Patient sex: M
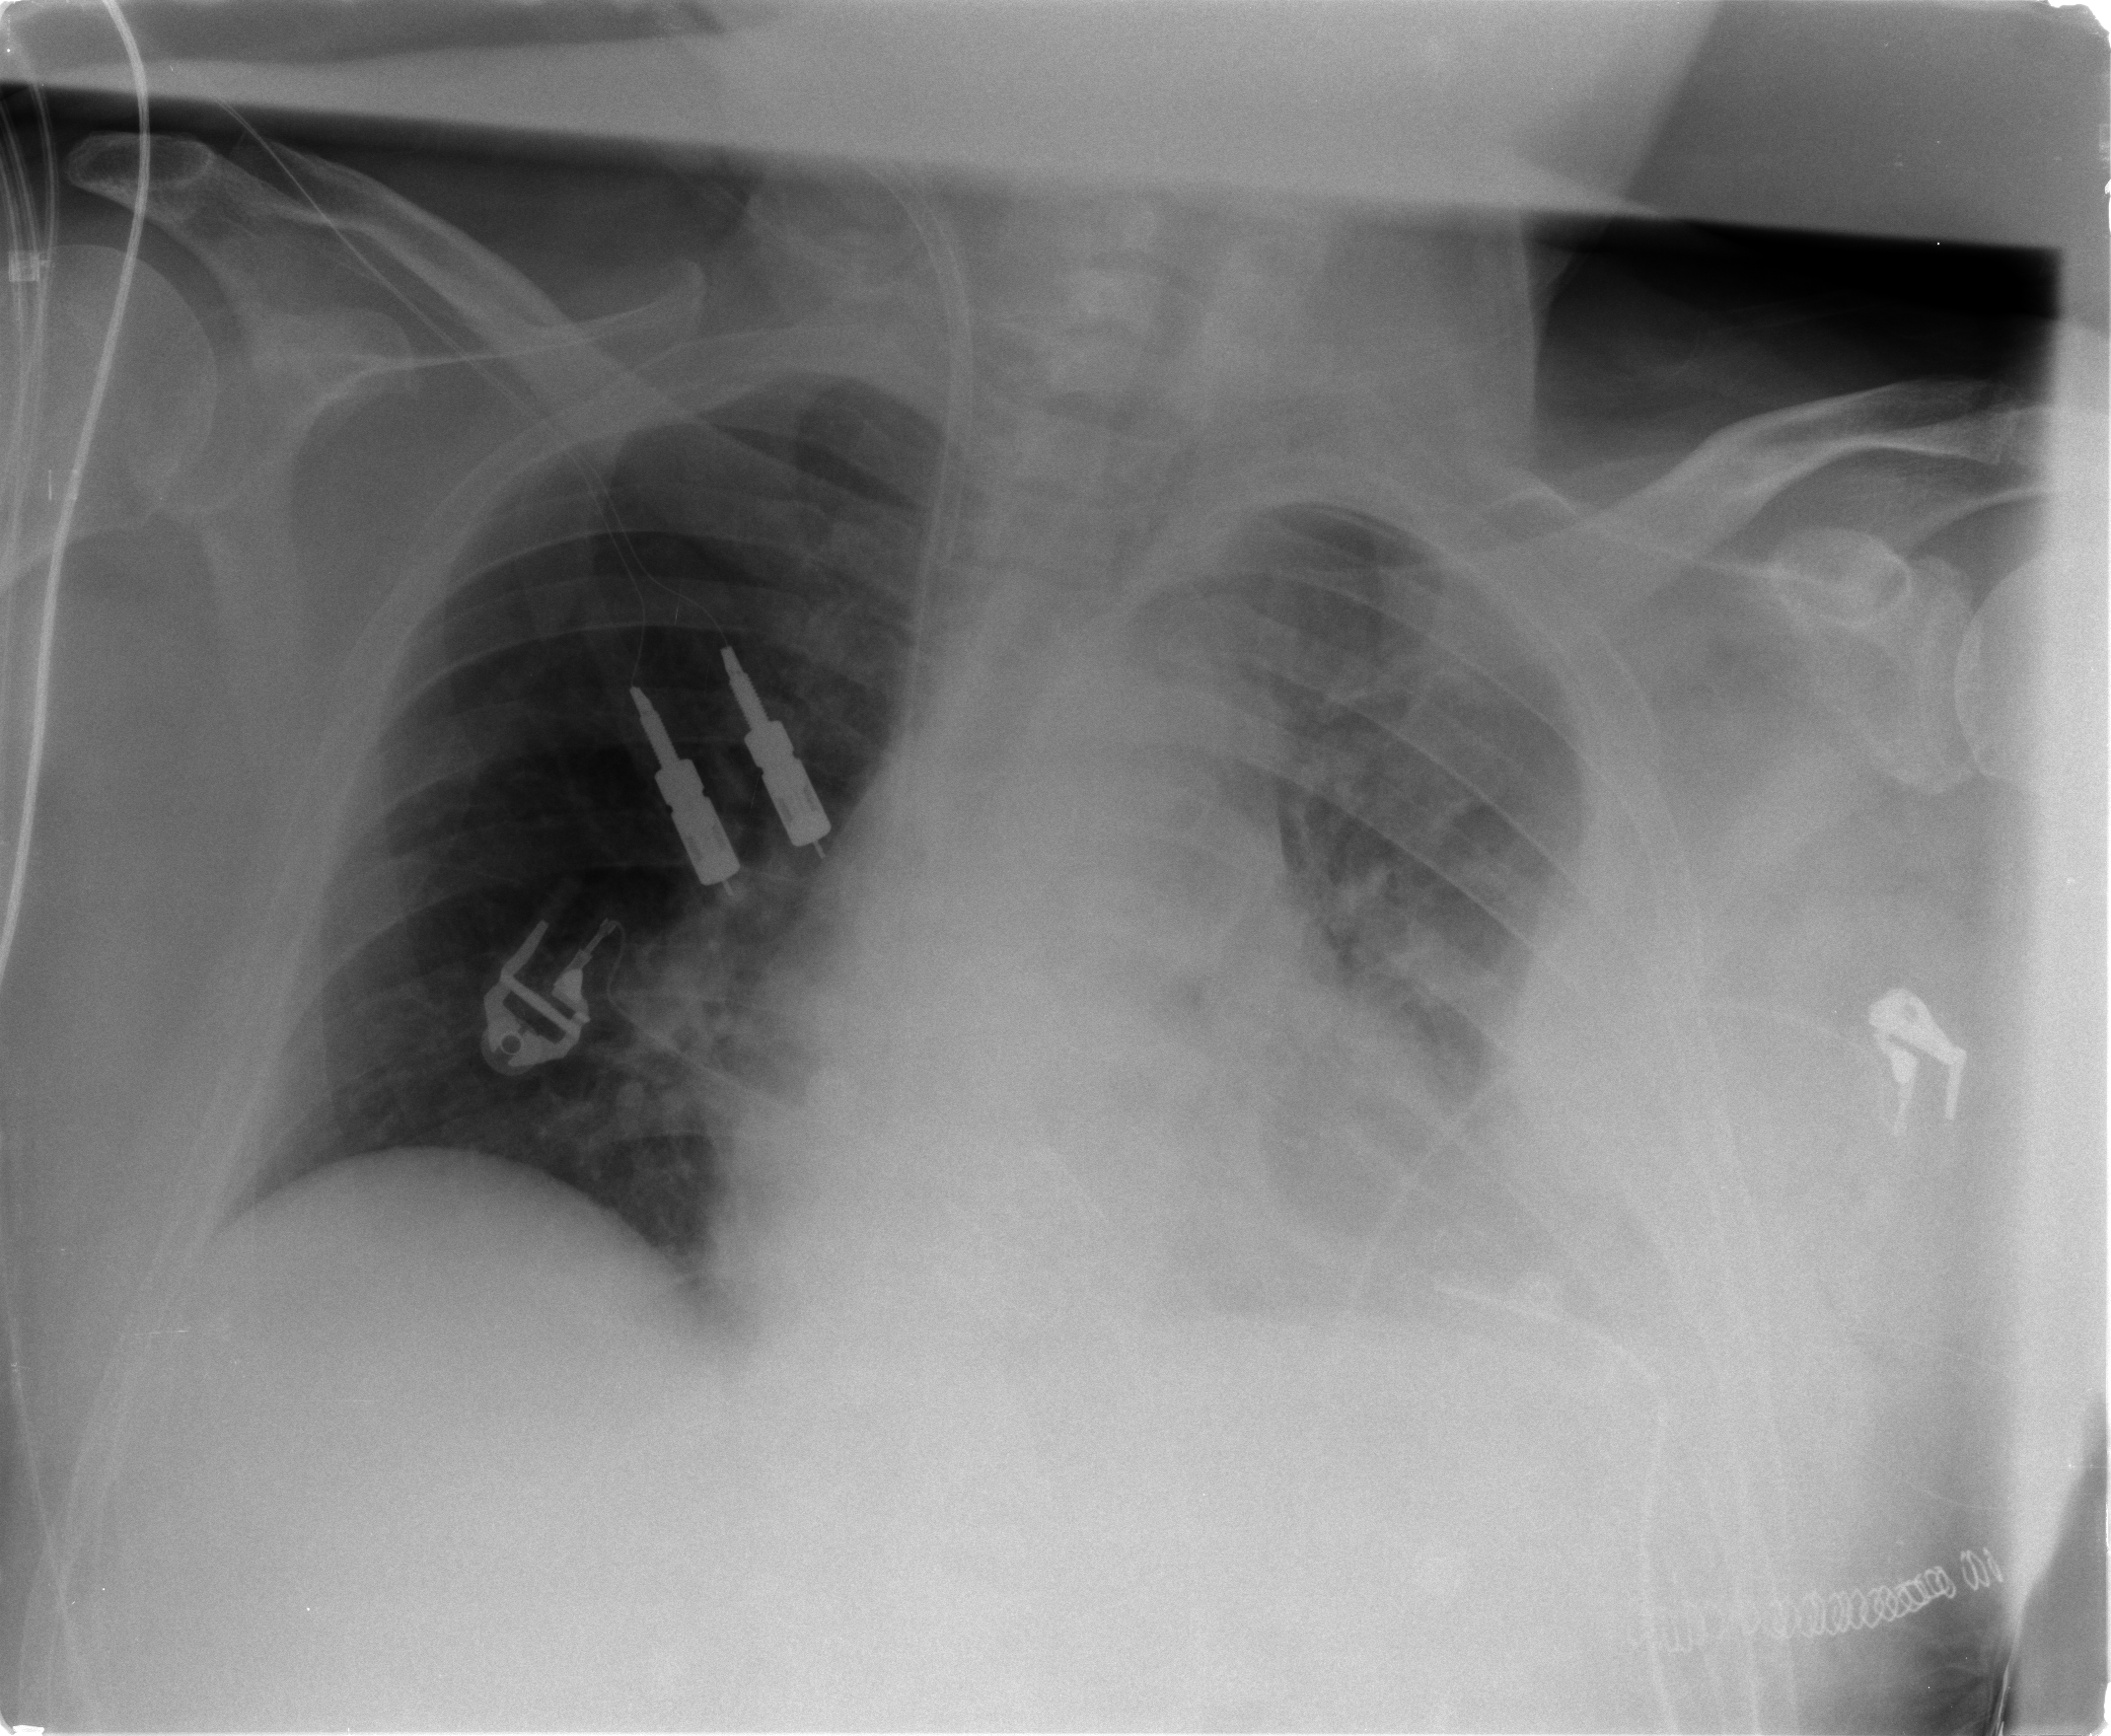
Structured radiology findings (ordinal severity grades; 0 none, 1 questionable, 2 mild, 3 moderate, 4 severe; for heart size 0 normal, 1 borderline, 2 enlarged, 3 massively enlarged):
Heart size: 0
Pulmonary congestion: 0
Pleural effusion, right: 0
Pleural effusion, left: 2
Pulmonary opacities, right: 0
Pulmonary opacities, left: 0
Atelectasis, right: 0
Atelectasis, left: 2